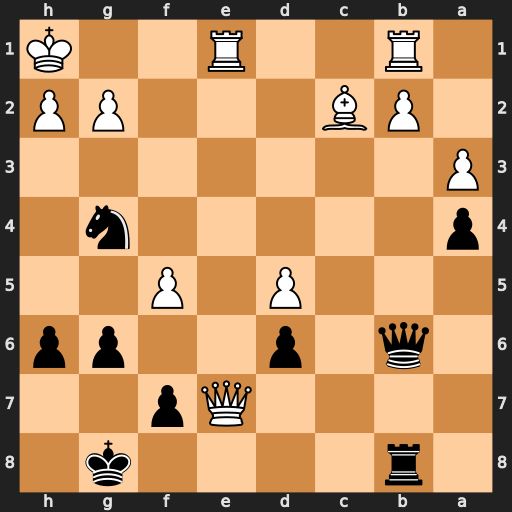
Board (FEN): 1r4k1/4Qp2/1q1p2pp/3P1P2/p5n1/P7/1PB3PP/1R2R2K
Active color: b
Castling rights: -
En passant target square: -
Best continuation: Nf2+ Kg1 Nh3+ Kh1 Qg1+ Rxg1 Nf2#